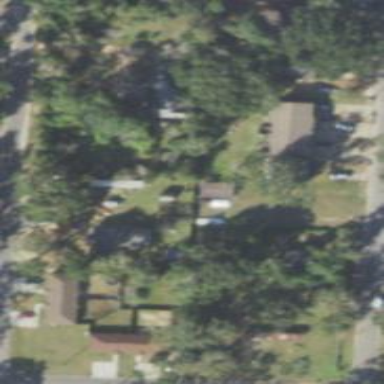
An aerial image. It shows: This residential area consists of single-family homes.